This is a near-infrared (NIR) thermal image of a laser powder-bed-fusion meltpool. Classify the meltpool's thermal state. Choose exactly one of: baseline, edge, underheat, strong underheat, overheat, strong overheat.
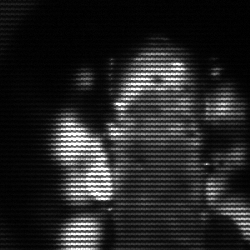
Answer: strong underheat